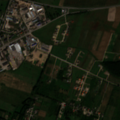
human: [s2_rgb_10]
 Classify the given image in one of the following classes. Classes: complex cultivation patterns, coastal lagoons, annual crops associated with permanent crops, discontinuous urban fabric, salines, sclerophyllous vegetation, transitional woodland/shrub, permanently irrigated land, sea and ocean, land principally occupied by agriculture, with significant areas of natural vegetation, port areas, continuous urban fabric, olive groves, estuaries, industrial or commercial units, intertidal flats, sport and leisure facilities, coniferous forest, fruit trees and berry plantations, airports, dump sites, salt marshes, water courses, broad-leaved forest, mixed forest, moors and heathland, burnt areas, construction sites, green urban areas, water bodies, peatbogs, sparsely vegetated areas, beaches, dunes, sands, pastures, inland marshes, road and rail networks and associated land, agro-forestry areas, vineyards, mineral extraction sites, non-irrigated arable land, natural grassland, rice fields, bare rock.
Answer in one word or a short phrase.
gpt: discontinuous urban fabric, industrial or commercial units, green urban areas, non-irrigated arable land, fruit trees and berry plantations, complex cultivation patterns, broad-leaved forest